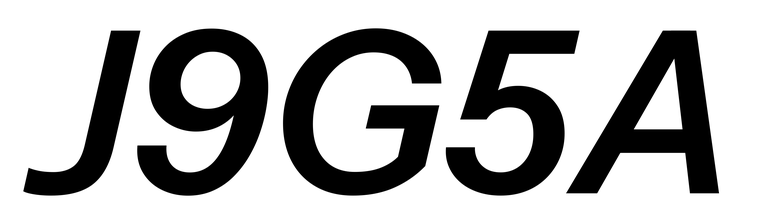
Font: InstrumentSans-Italic_SemiBold_Italic